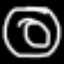
Label: donut